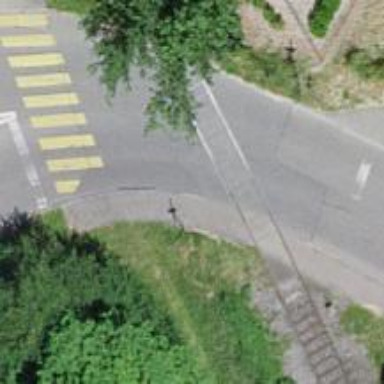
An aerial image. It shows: Railway level crossing.